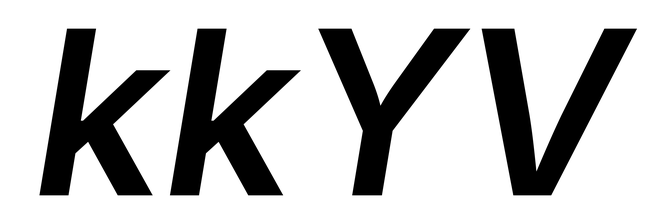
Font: Inter-Italic_SemiBold_Italic